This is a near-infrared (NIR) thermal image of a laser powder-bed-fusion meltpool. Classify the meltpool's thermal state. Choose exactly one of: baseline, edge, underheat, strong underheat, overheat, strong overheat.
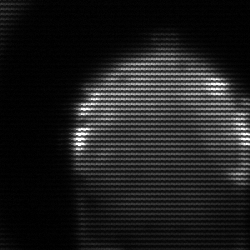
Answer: edge